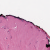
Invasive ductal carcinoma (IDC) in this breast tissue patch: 0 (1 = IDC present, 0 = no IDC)